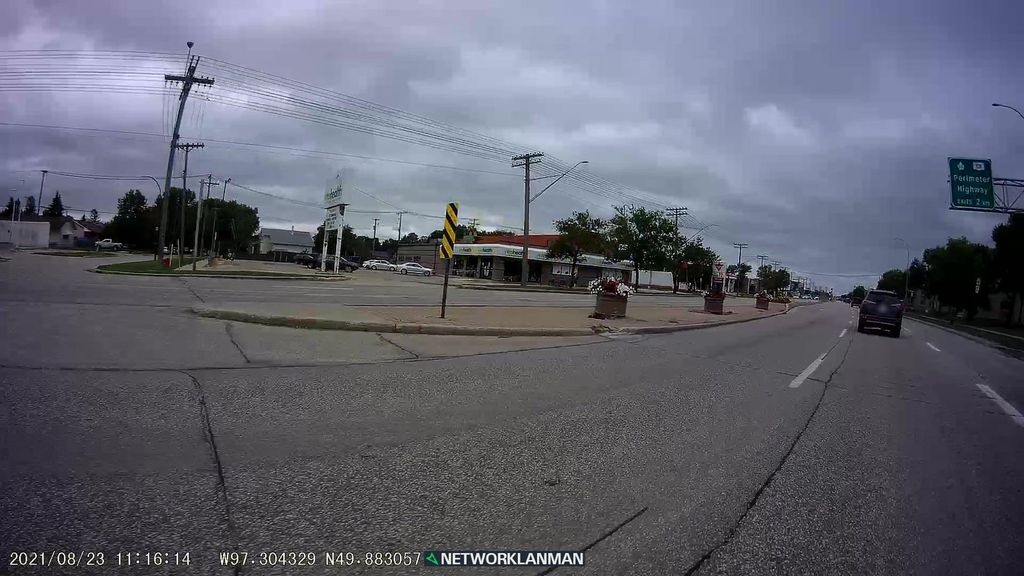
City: winnipeg